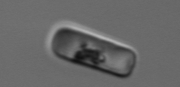
Label: Guinardia_delicatula